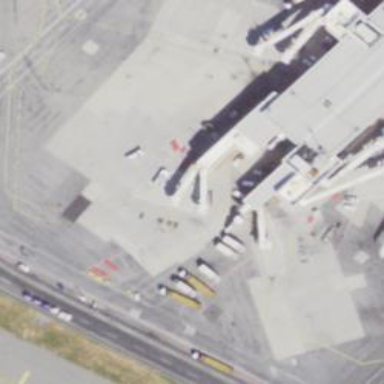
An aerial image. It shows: Airport gate.